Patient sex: M
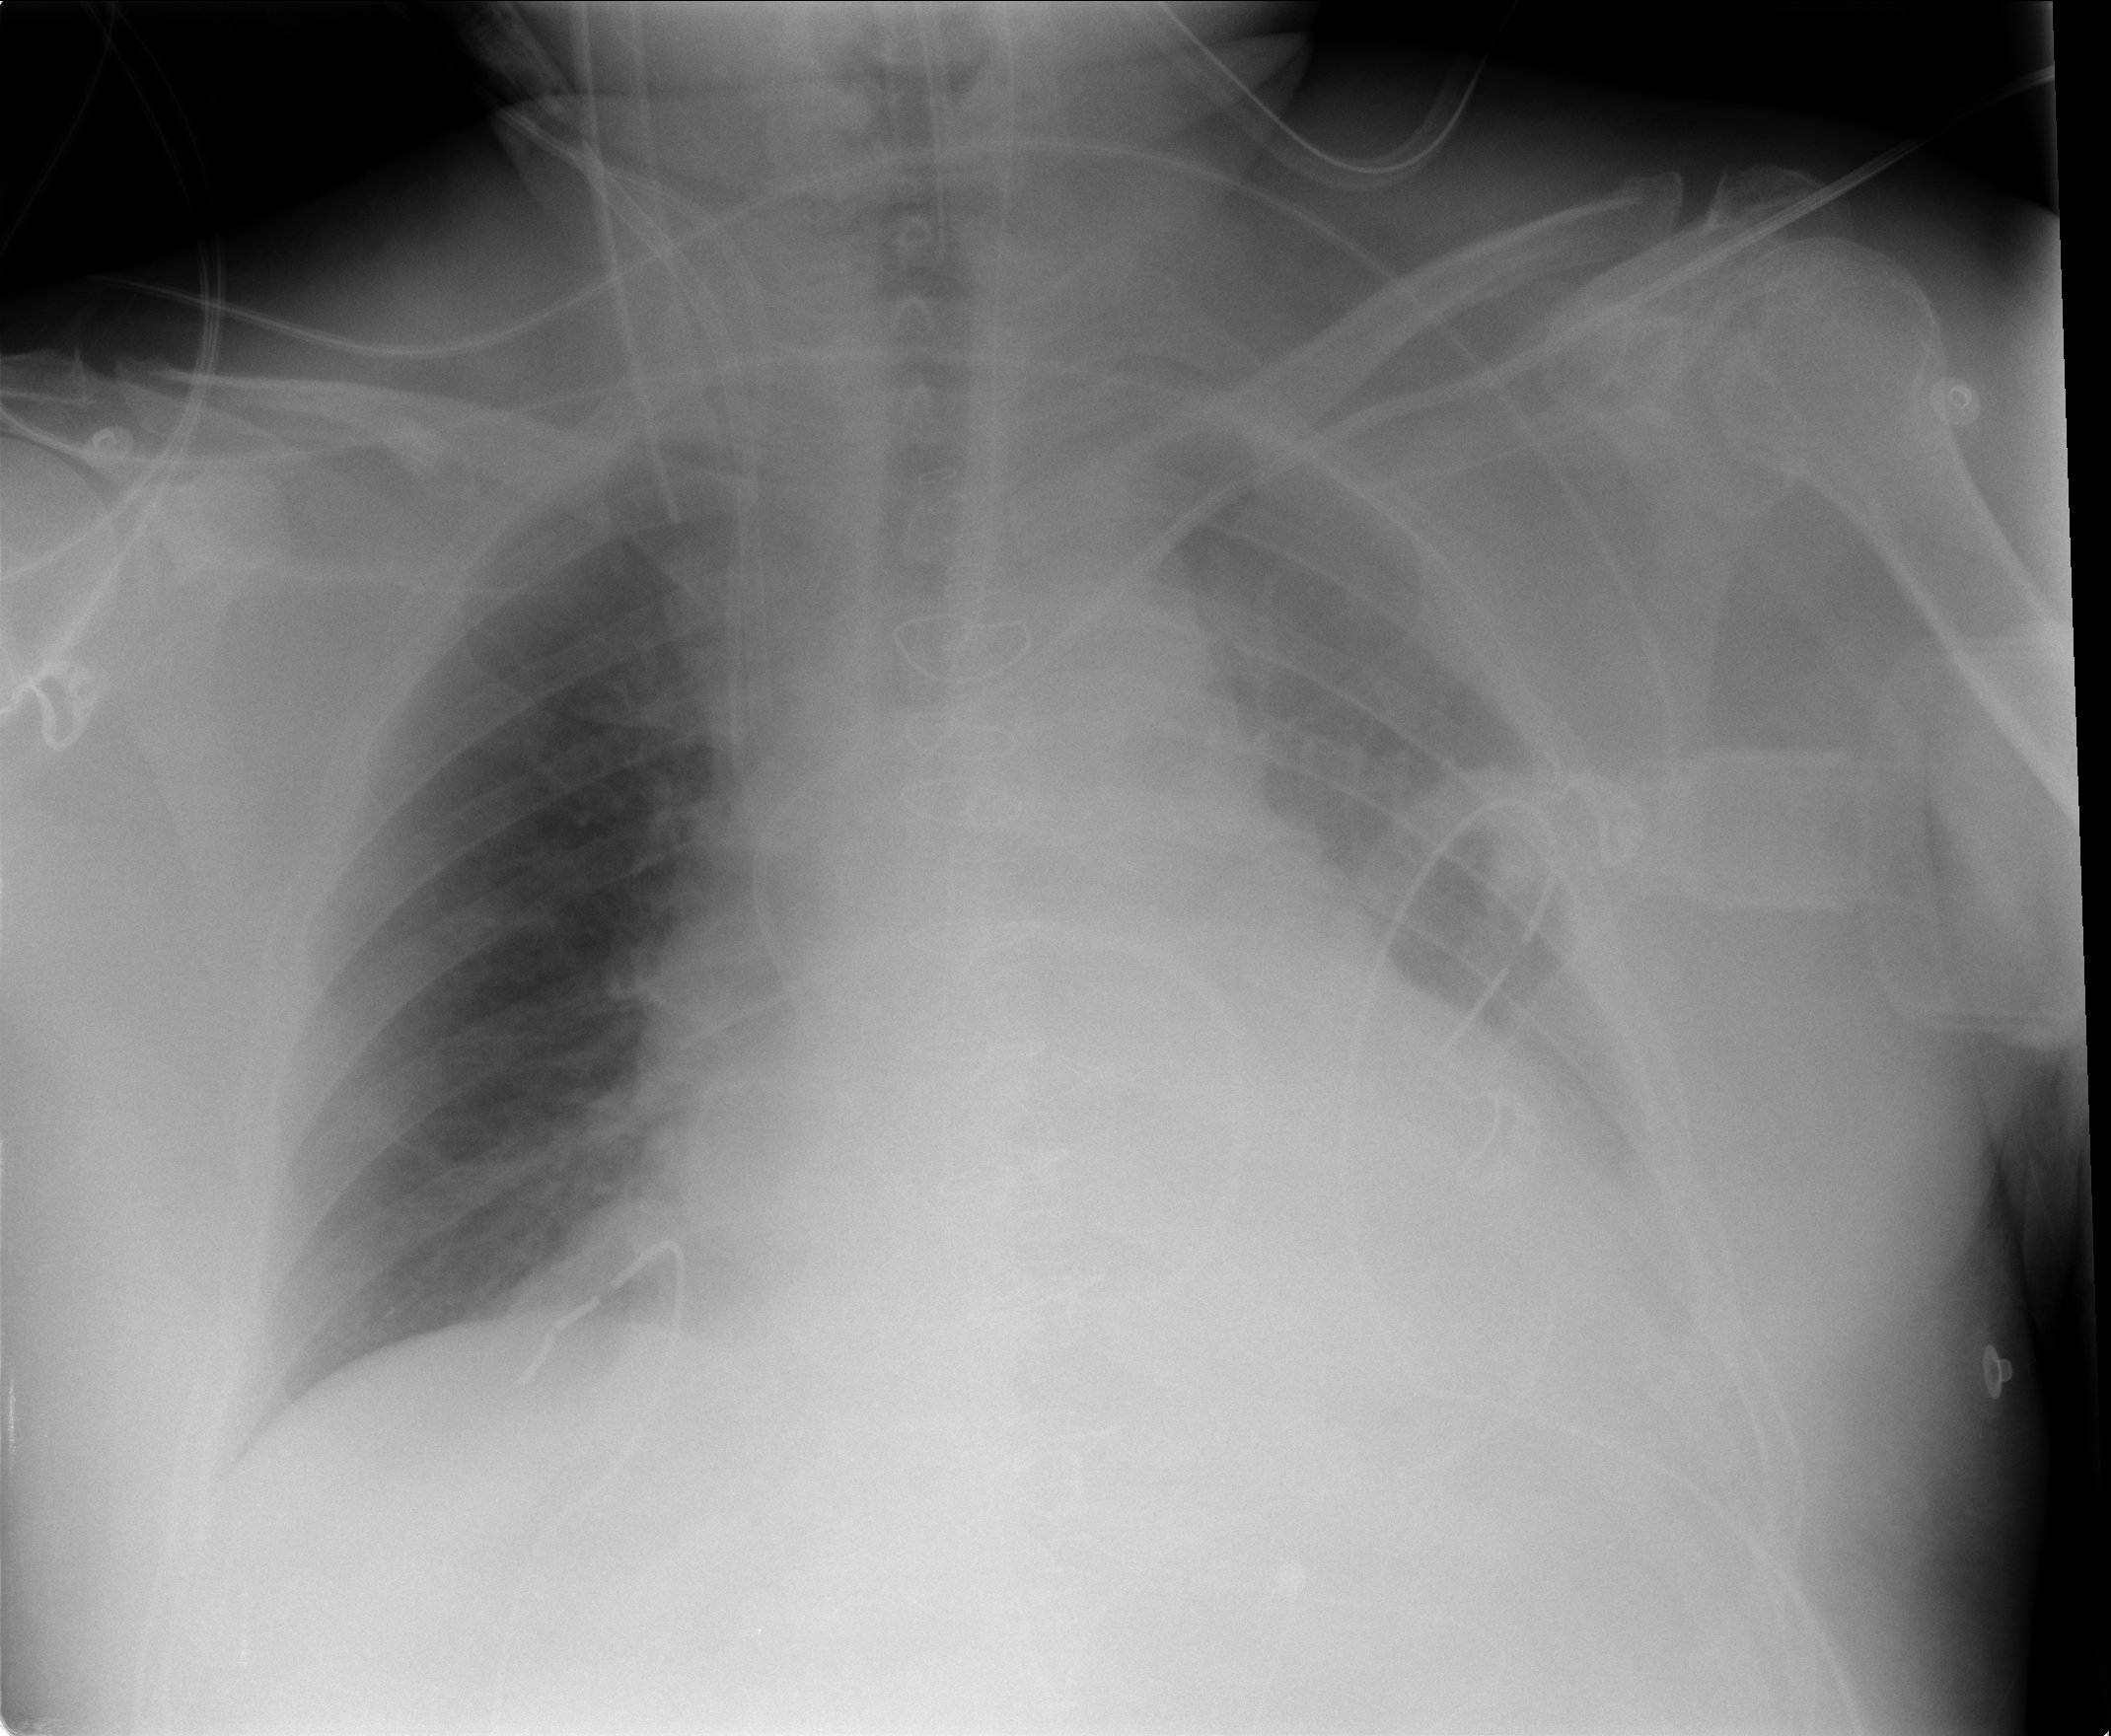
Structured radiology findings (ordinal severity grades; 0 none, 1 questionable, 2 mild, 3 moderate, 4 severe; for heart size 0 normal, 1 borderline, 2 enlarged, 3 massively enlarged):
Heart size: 2
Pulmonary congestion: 1
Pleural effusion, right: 0
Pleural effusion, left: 2
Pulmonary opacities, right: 0
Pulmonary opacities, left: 0
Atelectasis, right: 2
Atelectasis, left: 2